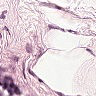
Metastatic tissue present: no